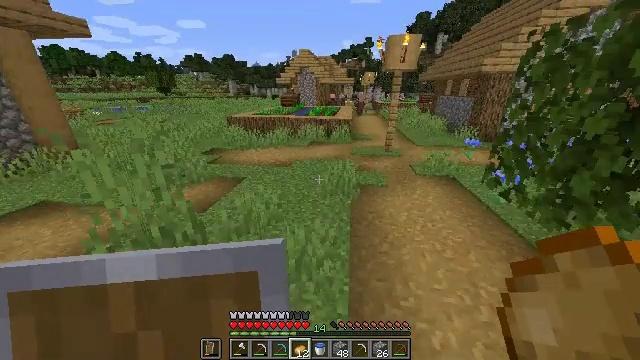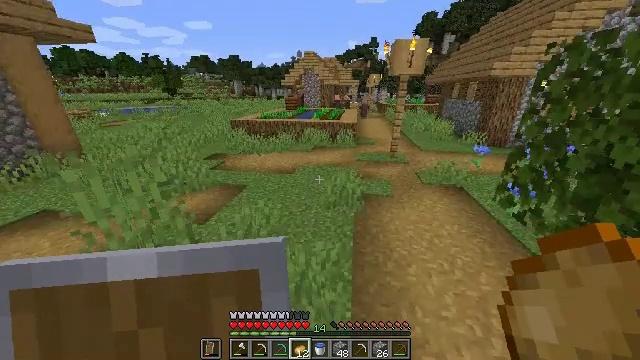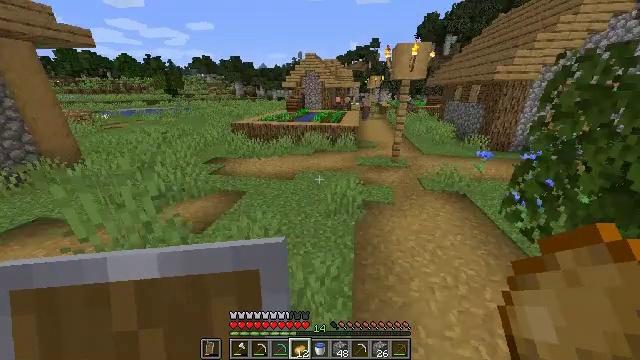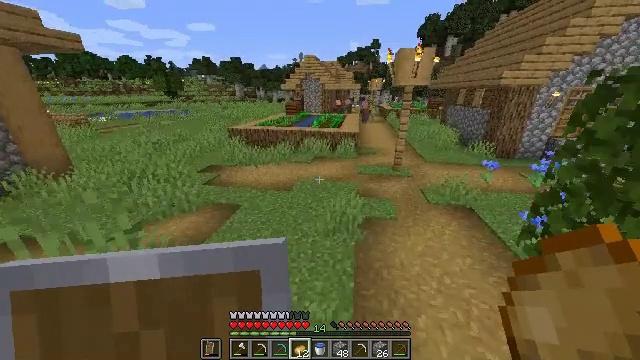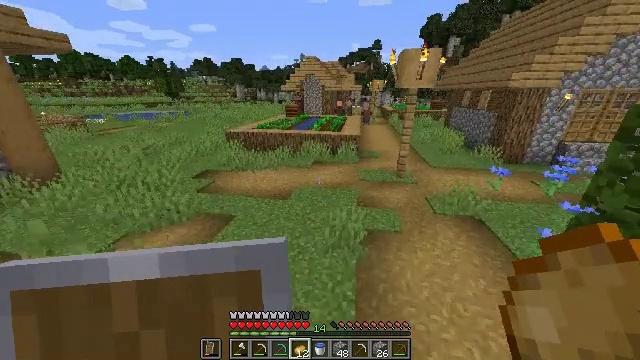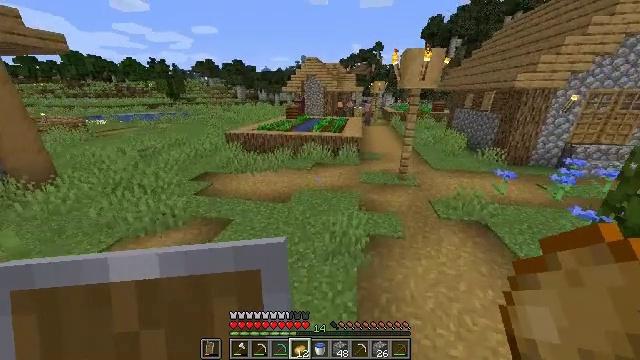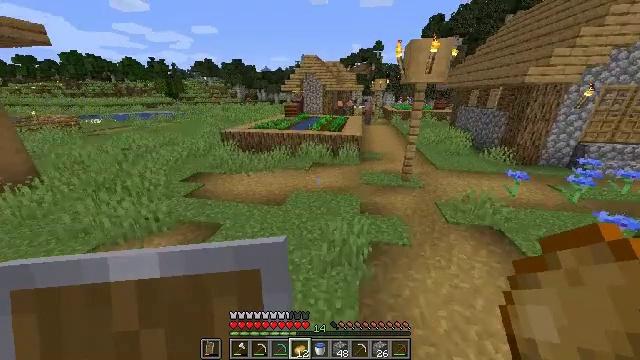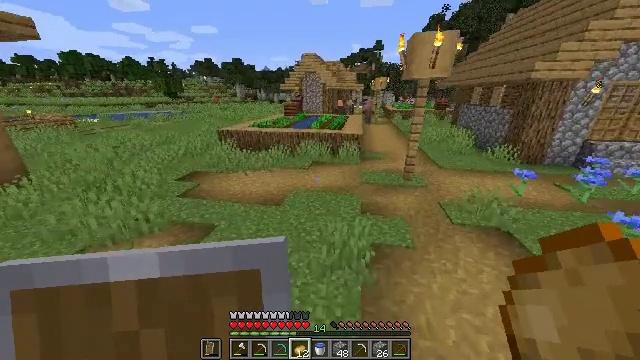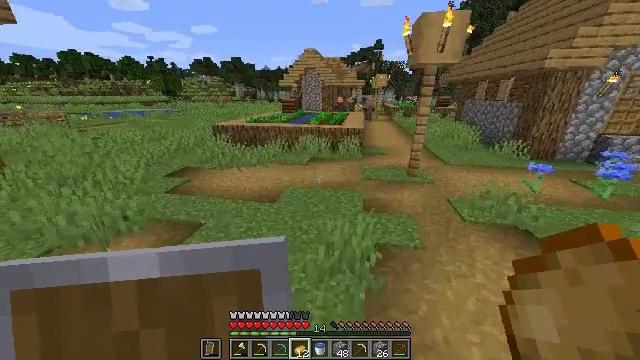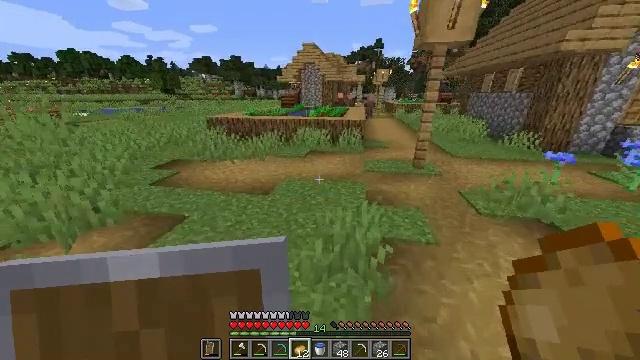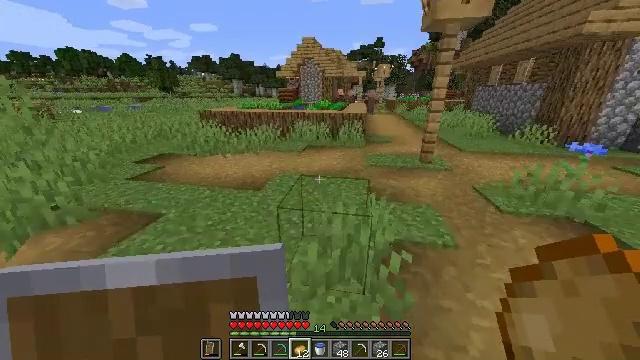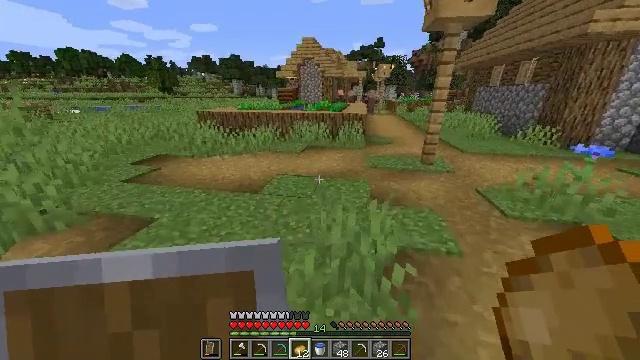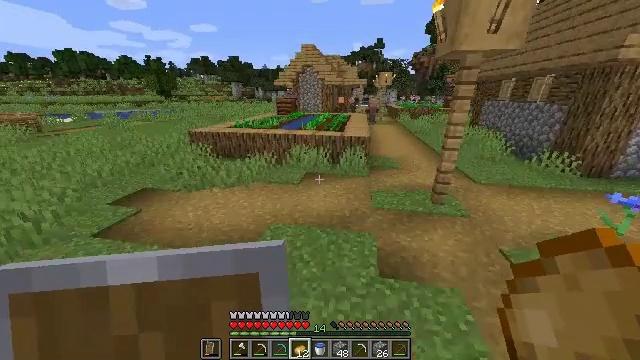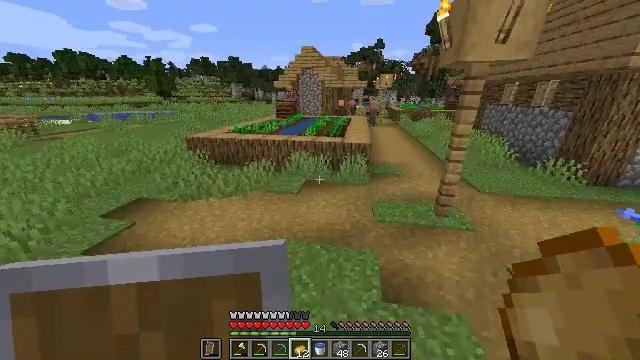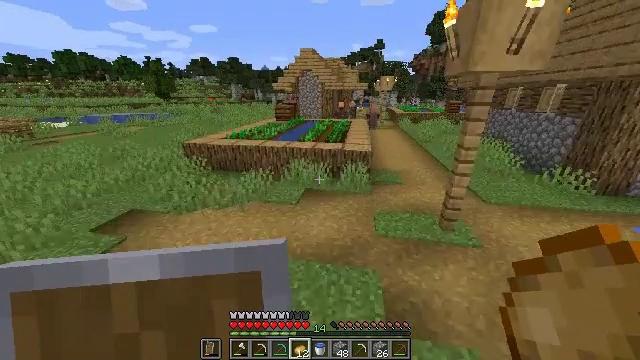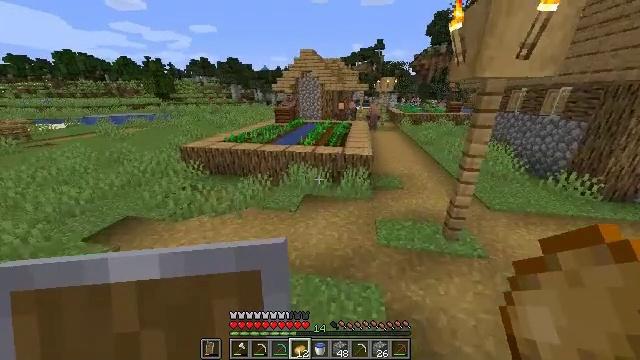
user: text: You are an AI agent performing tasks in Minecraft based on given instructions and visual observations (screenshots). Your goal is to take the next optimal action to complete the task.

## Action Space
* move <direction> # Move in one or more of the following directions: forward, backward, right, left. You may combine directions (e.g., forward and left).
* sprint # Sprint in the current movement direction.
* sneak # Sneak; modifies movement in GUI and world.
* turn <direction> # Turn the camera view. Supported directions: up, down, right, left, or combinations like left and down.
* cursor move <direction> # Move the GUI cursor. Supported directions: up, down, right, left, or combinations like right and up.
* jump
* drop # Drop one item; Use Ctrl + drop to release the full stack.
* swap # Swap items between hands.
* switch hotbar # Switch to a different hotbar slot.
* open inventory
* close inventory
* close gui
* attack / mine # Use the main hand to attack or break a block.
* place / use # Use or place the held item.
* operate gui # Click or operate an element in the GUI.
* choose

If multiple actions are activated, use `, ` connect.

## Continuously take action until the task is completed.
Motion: motion action
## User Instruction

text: Collect the composter for reuse.
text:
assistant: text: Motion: move forward, sprint, turn left, jump
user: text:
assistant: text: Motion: move forward, sprint, jump
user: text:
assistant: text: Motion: move forward, sprint, jump
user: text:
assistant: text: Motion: move forward, sprint, jump
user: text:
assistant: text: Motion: move forward, sprint, jump
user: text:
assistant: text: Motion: move forward, sprint, jump
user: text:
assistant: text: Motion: move forward, sprint, jump
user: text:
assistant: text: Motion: move forward, sprint, jump
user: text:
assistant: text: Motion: move forward, jump
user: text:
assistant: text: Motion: move forward, jump
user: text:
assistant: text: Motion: move forward, jump
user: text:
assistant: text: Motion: move forward, jump
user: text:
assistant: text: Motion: move forward, jump
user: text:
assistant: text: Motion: move forward, jump
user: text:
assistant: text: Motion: move forward, jump
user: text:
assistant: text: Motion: move forward, jump
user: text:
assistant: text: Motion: move forward, jump
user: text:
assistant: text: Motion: move forward
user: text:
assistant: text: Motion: move forward, sprint
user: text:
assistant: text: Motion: move forward, sprint
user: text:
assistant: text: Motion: move forward, sprint, turn up
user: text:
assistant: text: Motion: move forward and move left, sprint, turn left and up
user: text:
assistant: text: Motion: move forward and move left, sprint, turn left
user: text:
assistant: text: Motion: move forward and move left, sprint
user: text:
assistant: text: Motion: move forward, sprint
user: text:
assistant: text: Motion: move forward, sprint
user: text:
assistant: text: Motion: move forward, sprint
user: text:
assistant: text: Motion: move forward, sprint
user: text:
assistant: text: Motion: move forward, sprint
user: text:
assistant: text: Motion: move forward, sprint